Question: E.g. see below.
I'd like to color-code (in red) the years for which another independent timeseries is greater than 0.

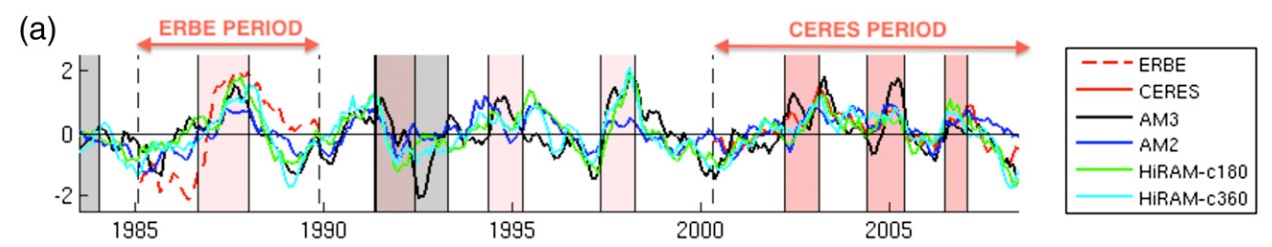
Answer: You can use the <URL> of around 0.5 for example
Lets illustrate with an example:
'''
x=1:0.1:10;
y=sin(x*2*pi);
box1=[1 1 2 2];
box2=[4 4 5 5];
boxy=[-1 1 1 -1]*max(y)*1.2;
plot(x,y)
patch(box1,boxy,[0 1 0],'FaceAlpha',0.2)
patch(box2,boxy,[1 0 0],'FaceAlpha',0.2)
ylim(1.1*[min(y) max(y)])
'''